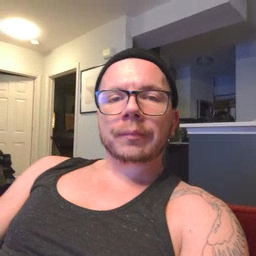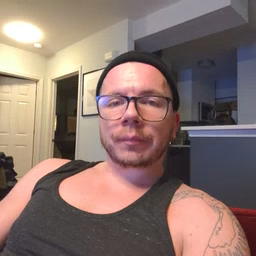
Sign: bird